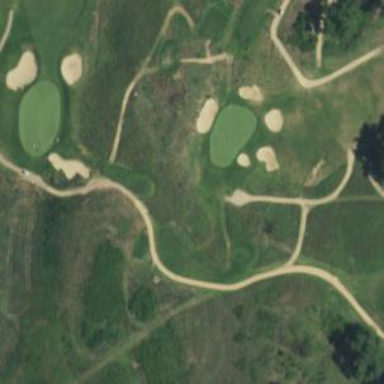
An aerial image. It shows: Path for golf carts.